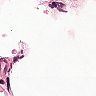
Metastatic tissue present: no